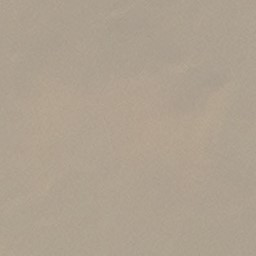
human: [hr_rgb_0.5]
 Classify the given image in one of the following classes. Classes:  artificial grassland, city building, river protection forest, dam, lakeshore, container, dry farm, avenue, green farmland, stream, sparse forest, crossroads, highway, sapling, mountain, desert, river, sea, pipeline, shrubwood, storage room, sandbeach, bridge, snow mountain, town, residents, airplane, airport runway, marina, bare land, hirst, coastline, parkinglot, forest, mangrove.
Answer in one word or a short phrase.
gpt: desert